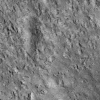
Atmospheric dust classification: not_dusty